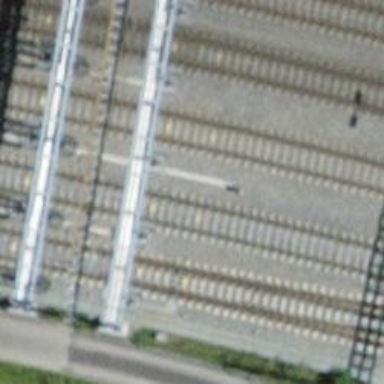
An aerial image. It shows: Railway signal.